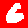
Digit: 6